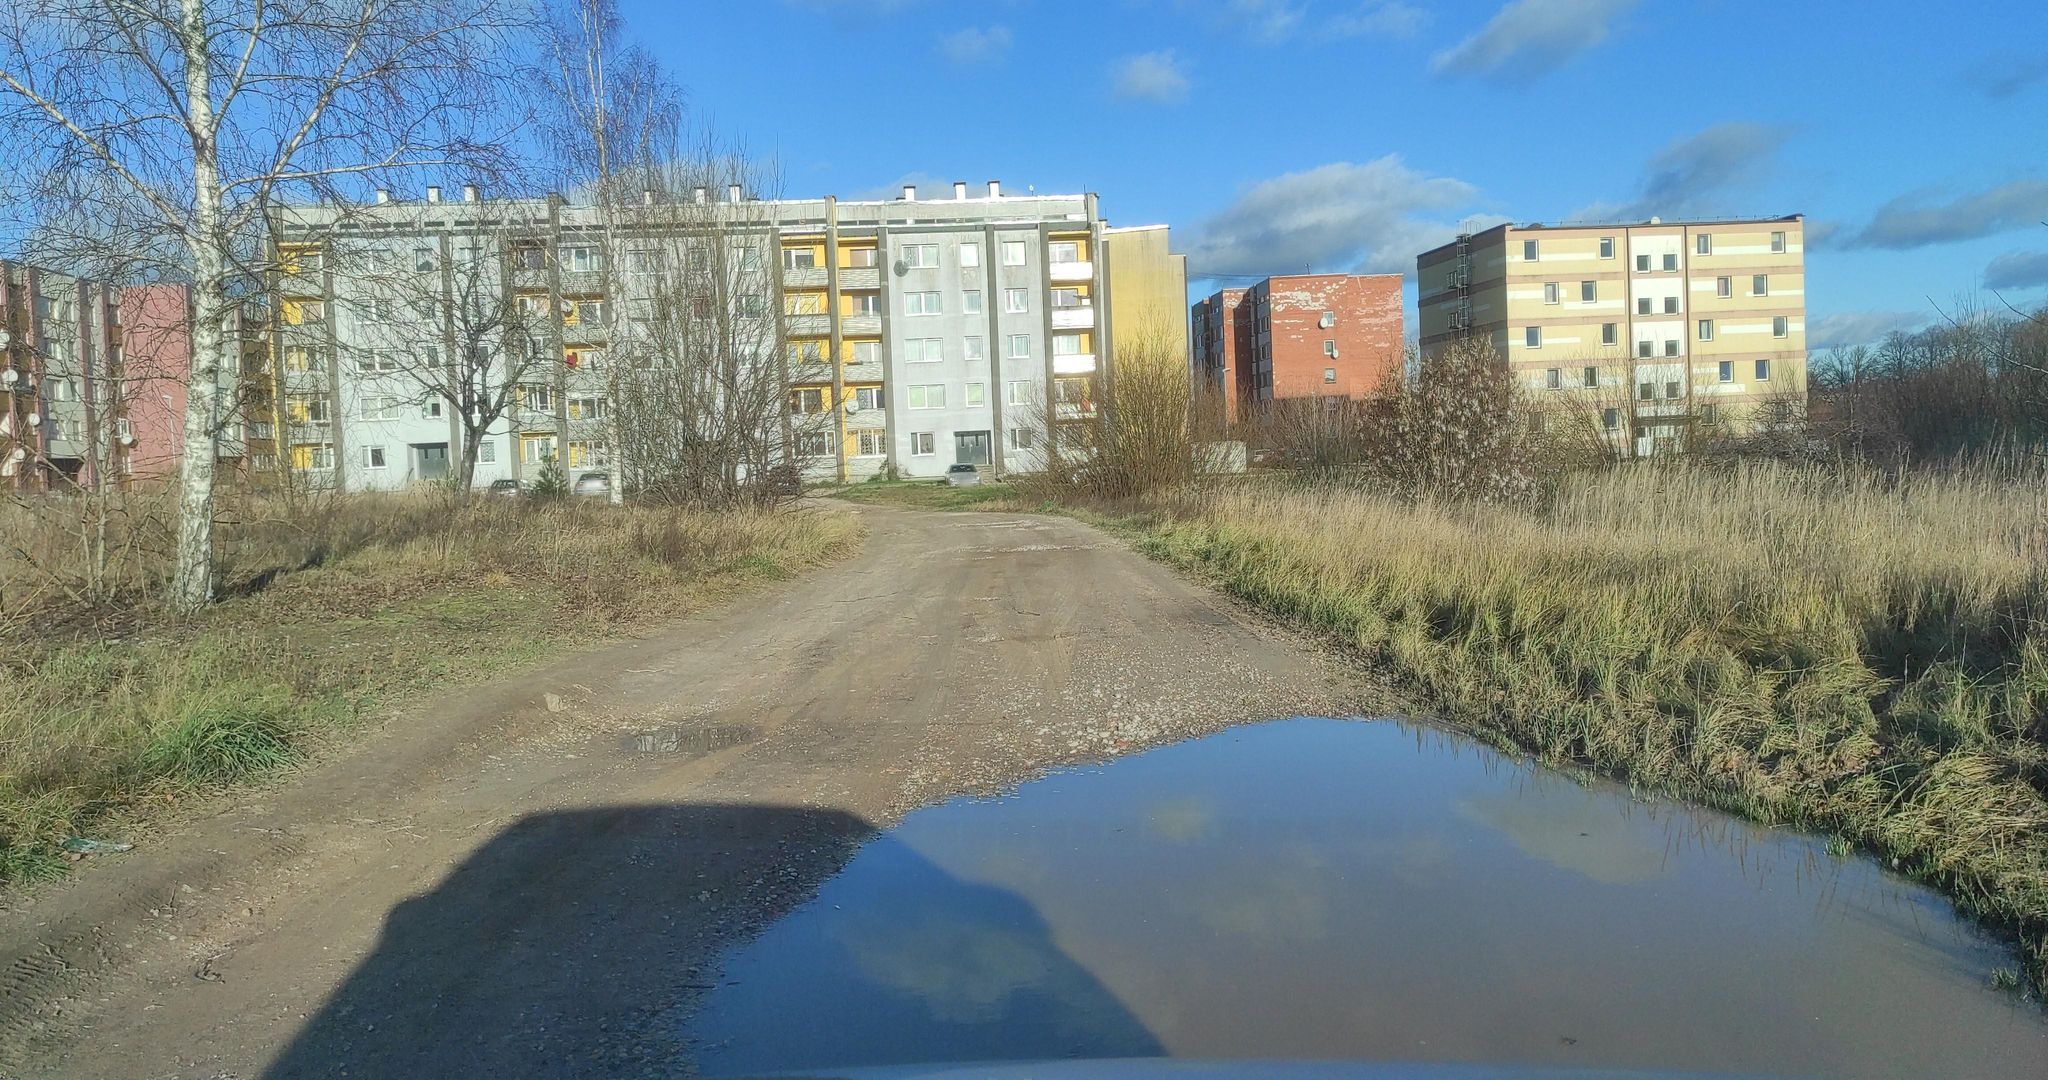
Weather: clear
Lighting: day
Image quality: good
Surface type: driving surface
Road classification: track
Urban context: rural cluster
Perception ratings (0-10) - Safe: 4.48, Lively: 1.12, Beautiful: 3.54, Boring: 7.84, Depressing: 3.48, Wealthy: 4.66